Question: Looking for some hints and tips on how I could implement the design below in html/css:

The candle is an image. The green background is a tiled background of a div that contains other elements while the pink background is the background of the whole page.
How do I put the candle image in such a way that the most of it is inside the div with the green bg and then the small protruding part of the fire has for its bg the pink pattern? Note that the pink patten is the bg for the whole page.
The green image
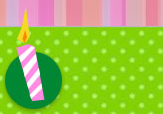
Answer: I would make the candle a transparent PNG file so I don't have to go through the hassle of building a candle image that has the stripes and dots of the background images aligned correctly.
That may create issues in IE6 if you use alpha transparency, but there are workarounds for that.
Then I'd place the candle in a container with 'float: left' or 'position: absolute' (Depending on the rest of the layout), positioned to the left hand side of the green area.
The image itself would then get 'position: relative; top: -50px' (adjust accordingly) to move up outside the content container.